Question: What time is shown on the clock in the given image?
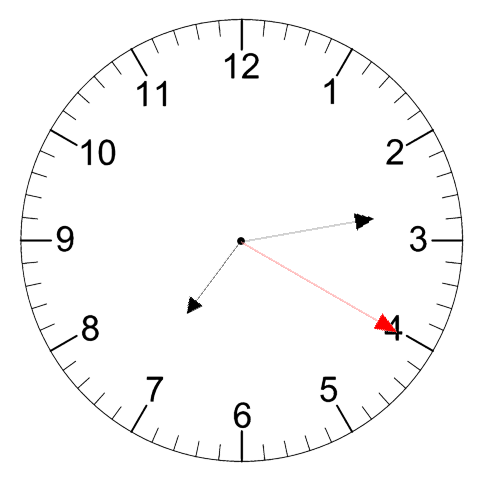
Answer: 07:13:20